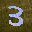
Label: 3